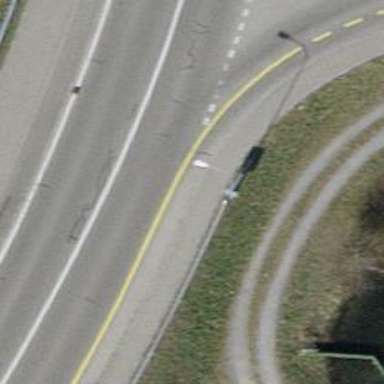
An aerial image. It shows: Guard rail.